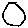
Label: hexagon